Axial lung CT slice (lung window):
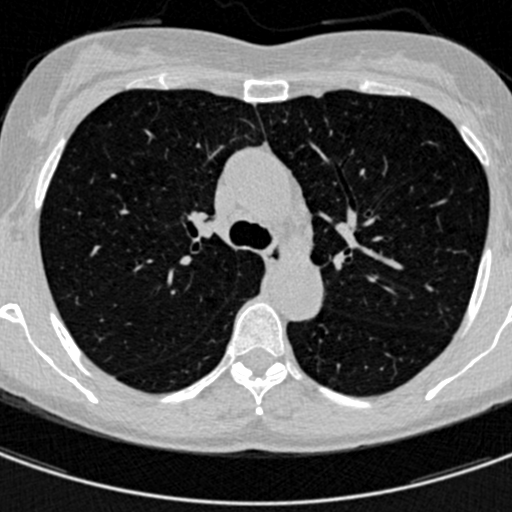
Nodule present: no